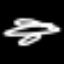
Label: airplane